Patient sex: M
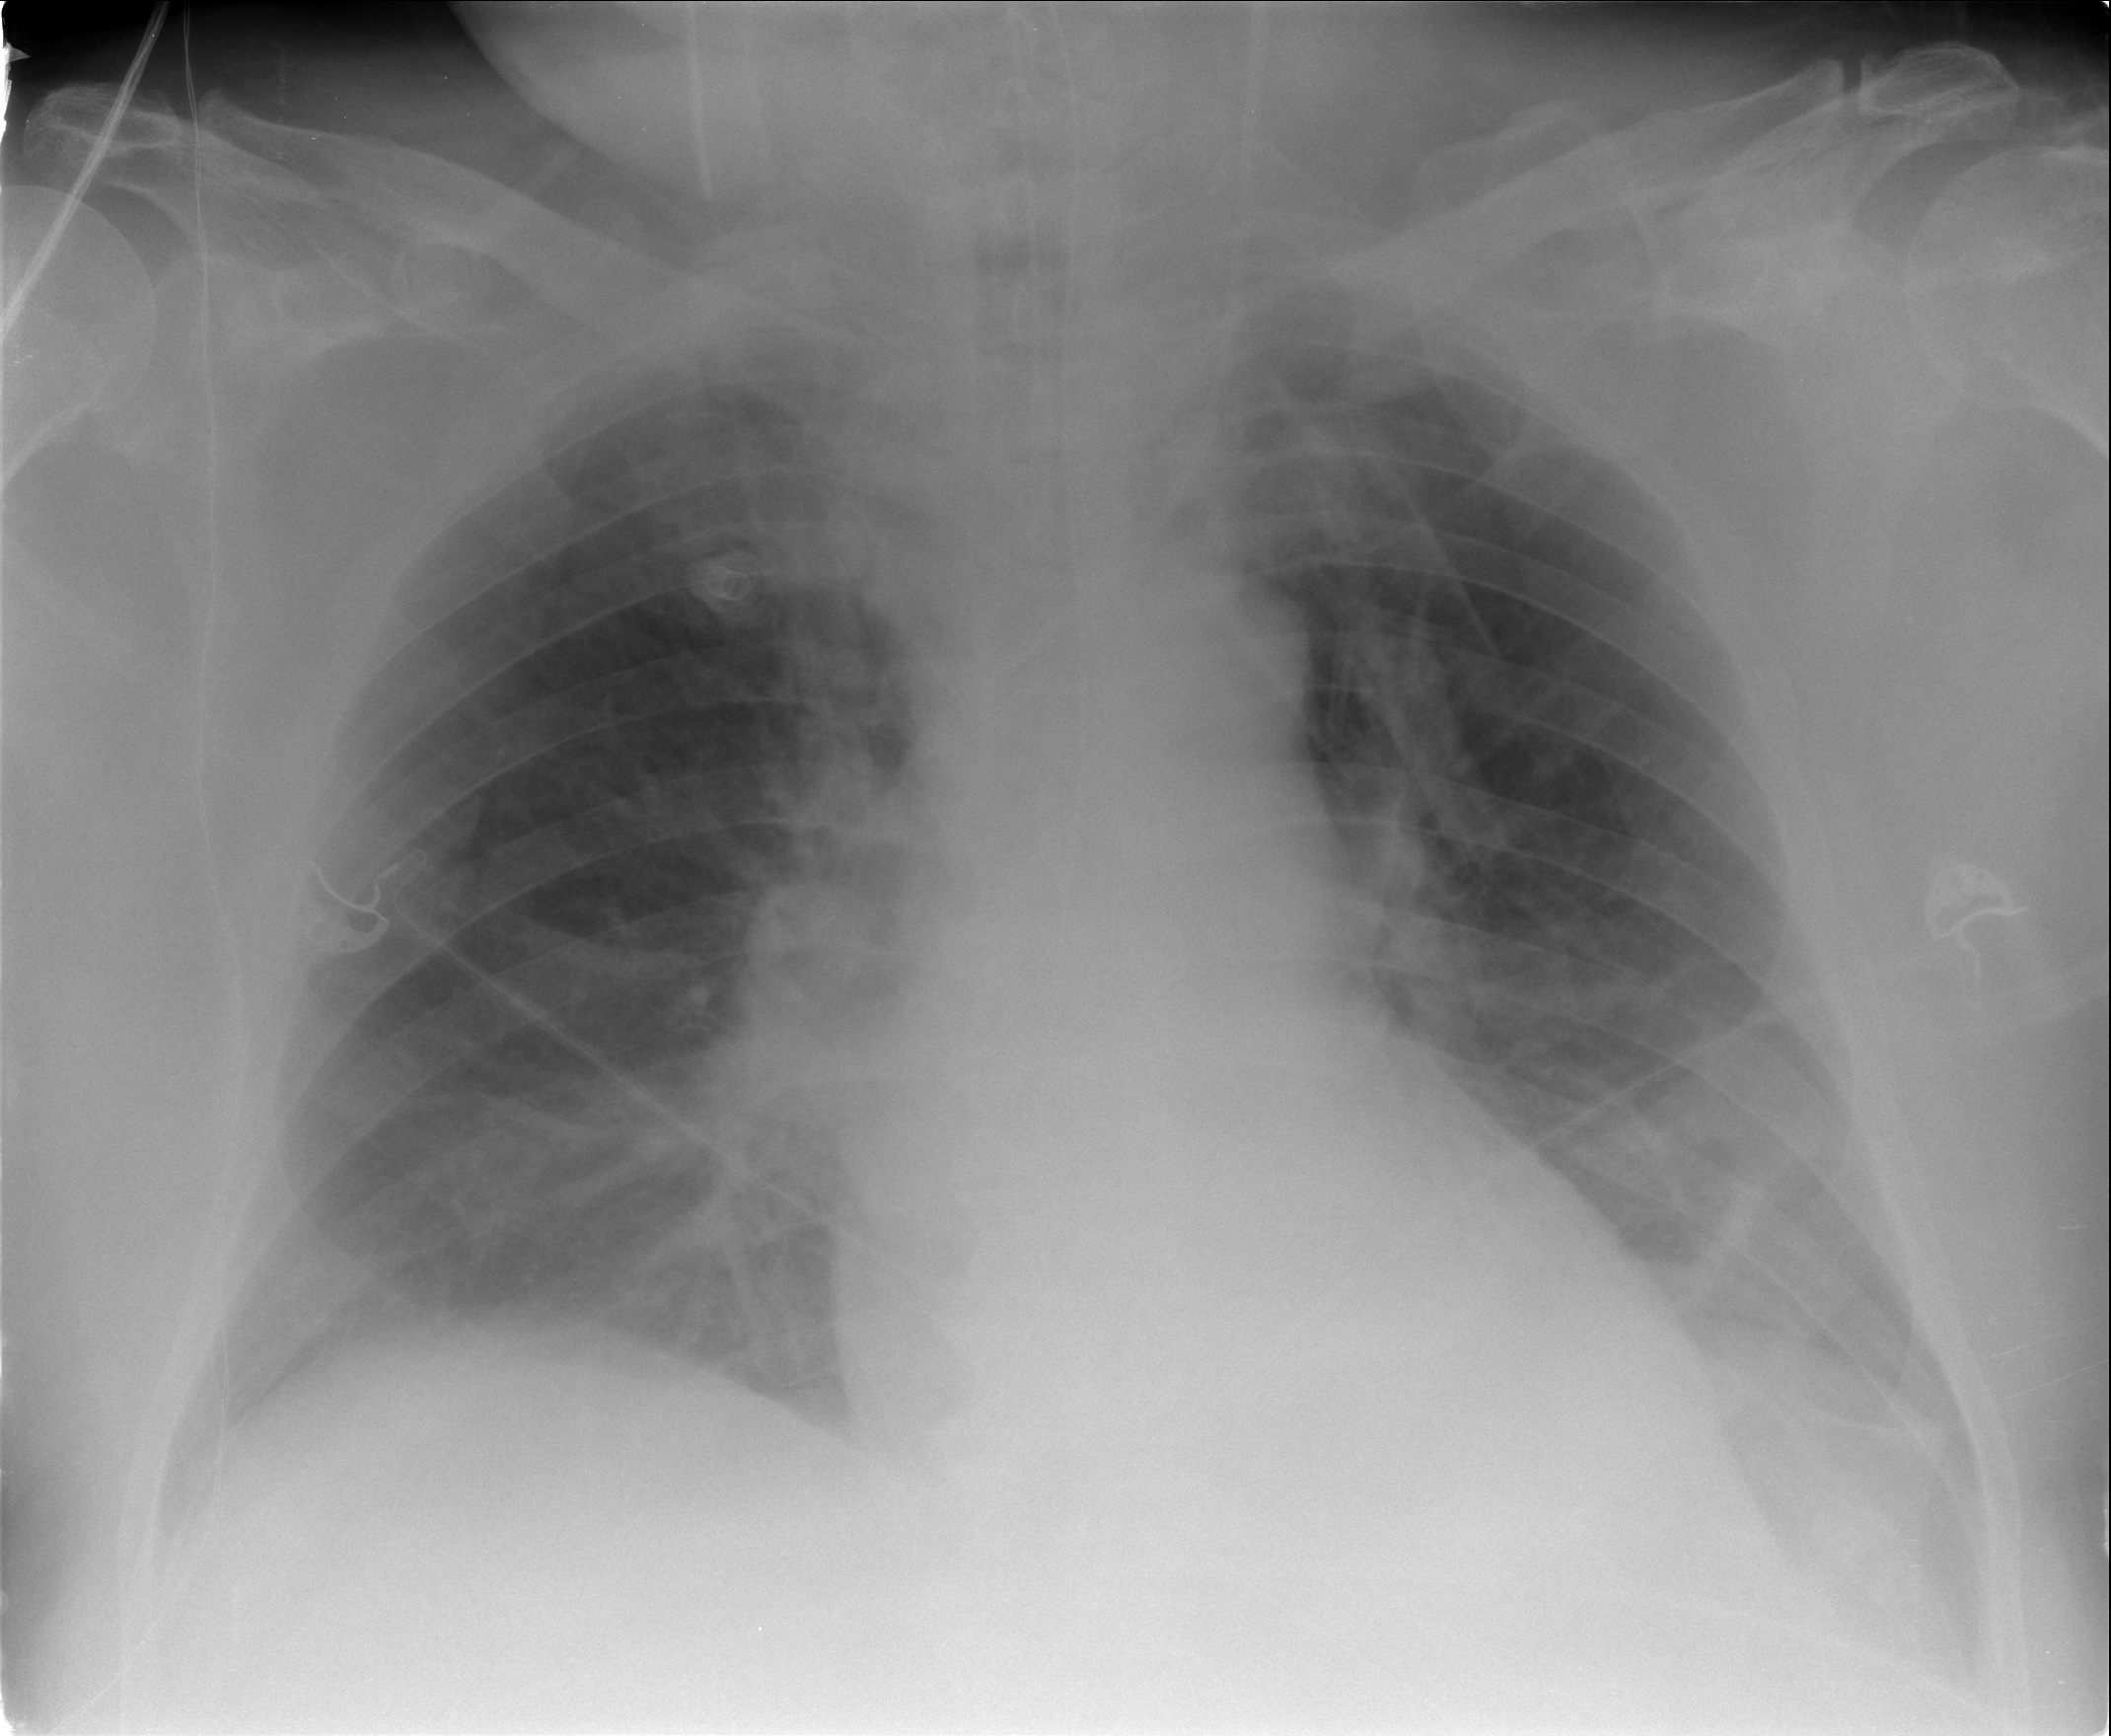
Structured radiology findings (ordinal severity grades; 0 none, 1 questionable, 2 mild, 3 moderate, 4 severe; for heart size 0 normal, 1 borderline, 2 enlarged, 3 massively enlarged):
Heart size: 1
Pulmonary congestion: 1
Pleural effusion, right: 0
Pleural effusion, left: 1
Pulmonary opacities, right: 0
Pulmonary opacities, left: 0
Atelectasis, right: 2
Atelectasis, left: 2